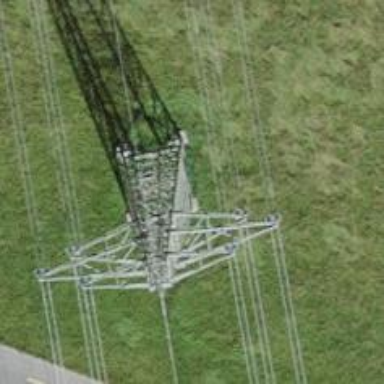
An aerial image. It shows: Towering power structure.